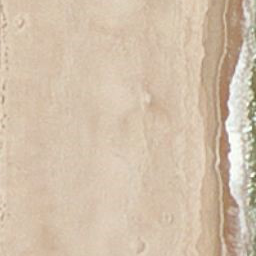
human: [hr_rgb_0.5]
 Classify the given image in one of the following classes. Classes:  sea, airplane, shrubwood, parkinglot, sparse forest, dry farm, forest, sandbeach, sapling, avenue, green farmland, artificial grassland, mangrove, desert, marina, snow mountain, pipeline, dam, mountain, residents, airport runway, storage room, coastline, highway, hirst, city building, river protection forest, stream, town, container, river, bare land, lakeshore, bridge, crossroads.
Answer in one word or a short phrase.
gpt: sandbeach